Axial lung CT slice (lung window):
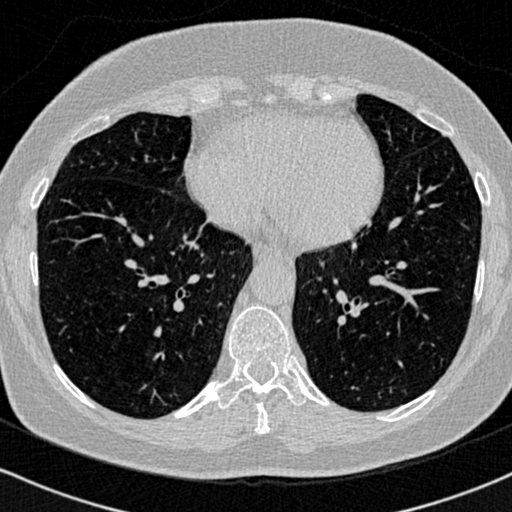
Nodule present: no